Current action and preconditions to check: trajectory_clear

Your task: For each precondition in the list above, predict whether it will hold at this action.

Consider the current scene as observed from the mobile robot's camera, and analyze the predicted future states of all dynamic agents (e.g., people, animals, vehicles, or any moving entities) within the NEXT SECOND.

IMPORTANT: Only answer "very likely" if you are absolutely certain—based on strong, clear evidence—that a dynamic agent will violate the precondition in the predicted future state. Do NOT answer "very likely" for unlikely, ambiguous, or low-probability risks.

Ask yourself for each precondition: Is there a high probability, with clear and convincing evidence, that the predicted future states of any dynamic agent will interfere with the predicted future state of the currently executing action within the NEXT SECOND, causing that precondition to fail?

Assess the risk level based on these predictions. Use "likely" or "very likely" if motions create a clear risk of interference.

Use "neutral" or "improbable" if agents are nearby but their predicted paths are clearly diverging or non-conflicting.

Failure Risk Categories: "very improbable", "improbable", "neutral", "likely", "very likely"

Answer Format: Output ONLY the probability_of_failure value from these categories: "very improbable", "improbable", "neutral", "likely", "very likely"

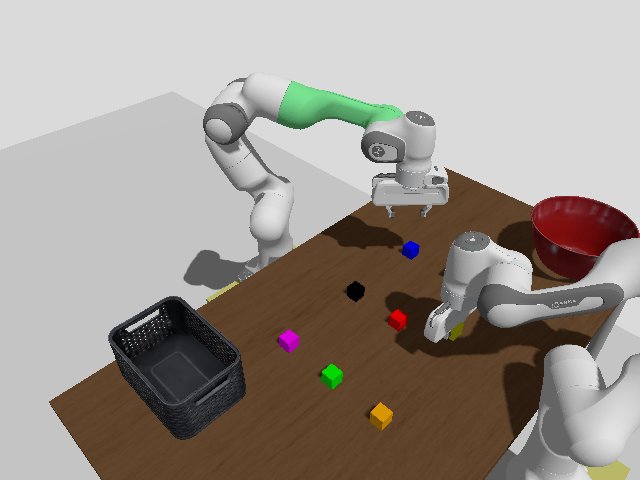

Answer: improbable